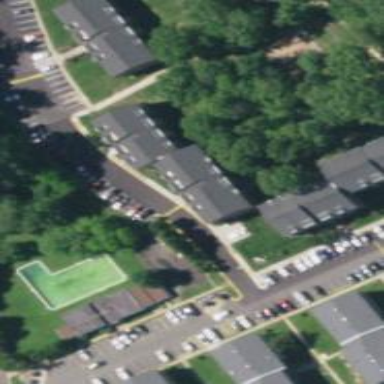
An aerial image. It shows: Residential building.